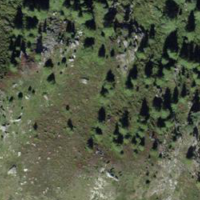
EUNIS habitat code: 26
Species observed at this site:
Asplenium septentrionale
Petasites albus
Polystichum lonchitis
Dryas octopetala
Pieris napi
Lasiommata maera
Oxalis acetosella
Asplenium viride